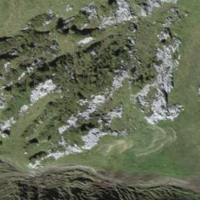
EUNIS habitat code: 23
Species observed at this site:
Leontopodium nivale